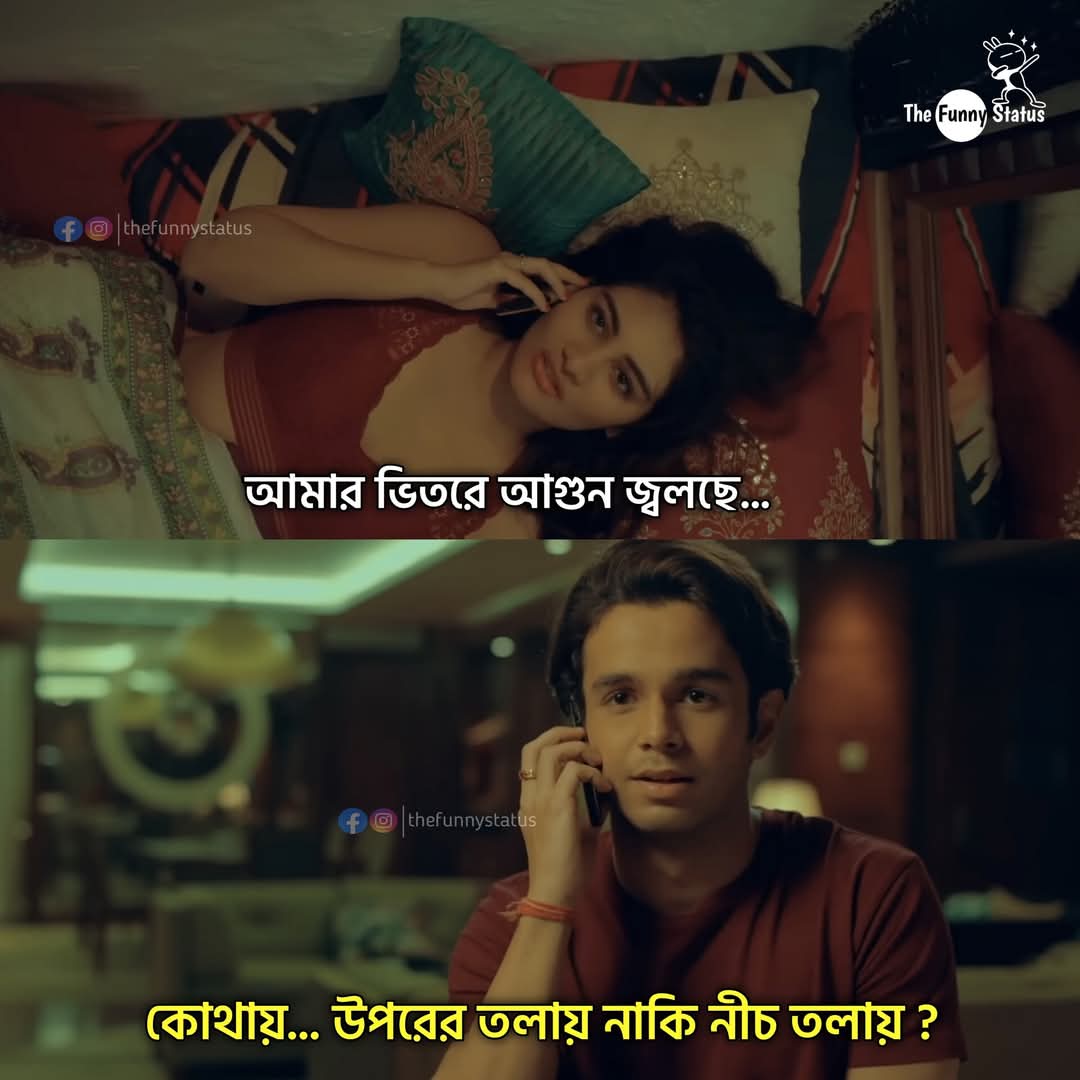
Text: আমার ভিতরে আগুন জ্বলছে...
কোথায়... উপরের তলায় নাকি নীচ তলায়?
Label: Non Hate